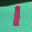
Label: 1